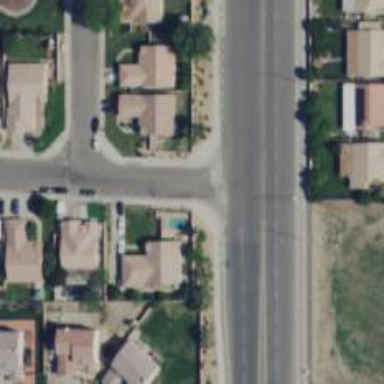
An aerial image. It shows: Residential road with asphalt surface and separate sidewalk.